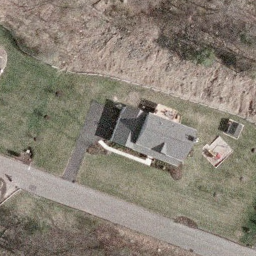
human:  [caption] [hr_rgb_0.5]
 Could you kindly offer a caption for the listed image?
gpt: This is a sparse residential area with a villa surrounded by lawn and a road beside .

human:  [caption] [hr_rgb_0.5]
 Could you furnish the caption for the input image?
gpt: A villa with grey roofs is surrounded by trees and lawn in the sparse residential area .

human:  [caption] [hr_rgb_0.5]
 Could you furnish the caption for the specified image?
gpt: A villa with grey roofs is in the sparse residential area .

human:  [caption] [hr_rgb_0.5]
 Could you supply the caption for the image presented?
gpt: A villa with lawn surrounded and a road beside is in the sparse residential area .

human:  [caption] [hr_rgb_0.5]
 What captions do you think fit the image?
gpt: A villa with lawn surrounded and a road beside .